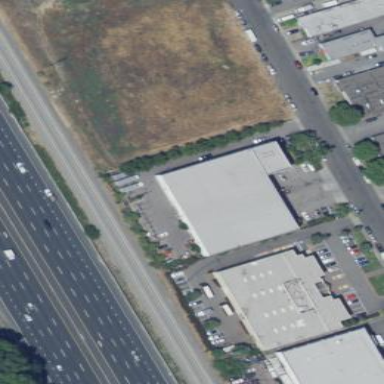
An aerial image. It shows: Industrial building.